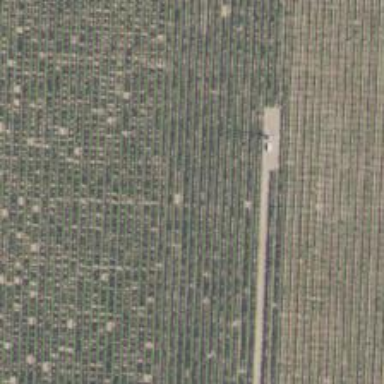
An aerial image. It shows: Vineyard where grapes are grown.